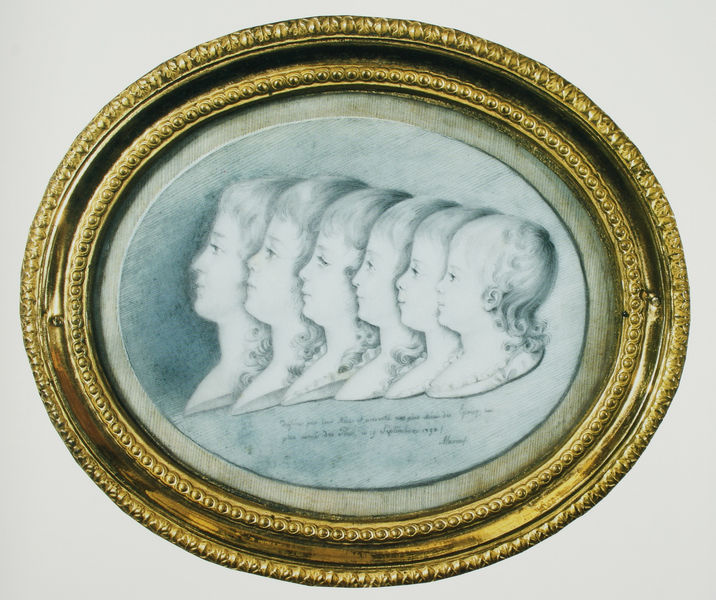
Titel: Sechs Porträts ihrer Kinder in Profilansicht
Künstler: Maria Fjodorowna
Standort: St. Petersburg
Institution: Schloss Pawlowsk
Schlagwörter: blau, gemälde, kopf, schatten, weiß, frauen, menschen, mädchen, frau, frisur, grau, haar, köpfe, licht, mund, nase, pastell, profil, schwarz, zeichnung, blick, malerei, ornament, alt, gesichter, jung, profile, augen, gesicht, rahmen, tablett, teller, bild, bildnis, goldrahmen, hals, portrait, porträt, signatur, spiegel, auge, gold, haare, adel, familie, kind, mutter, blässe, brosche, lippen, locken, löckchen, ohren, kinder, kreis, oval, rund, hellblau, lächeln, relief, schrift, jungen, knaben, grafik, klein, querformat, nasen, inschrift, büste, ornamente, verzierung, stuck, junge, augenbraue, wimpern, geschwister, schwestern, foto, fotografie, messing, tablet, alter, knabe, medaillon, porträts, jugend, groß, druck, schwarzweiss, viele, stich, text, kreise, bildnisse, kleinkind, photo, biedermeier, leben, reise, erhoben, generationen, golden, büsten, gerahmt, empire, erwachsen, prunk, goldrand, sechs, oma, frsiur, entwicklung, handschrift, schrauben, kleiner, profilansicht, großmutter, wachsen, beschriftet, staffelung, nachwuchs, zyklus, medaillion, elipse, ellipse, schrifft, kinderköpfe, schift, profilbildnisse, mehrfach, abnehmend, kindwer, 6, kopfe, 6 kinder, nese, erwacsen, gesichrt, eleben